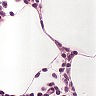
Metastatic tissue present: no